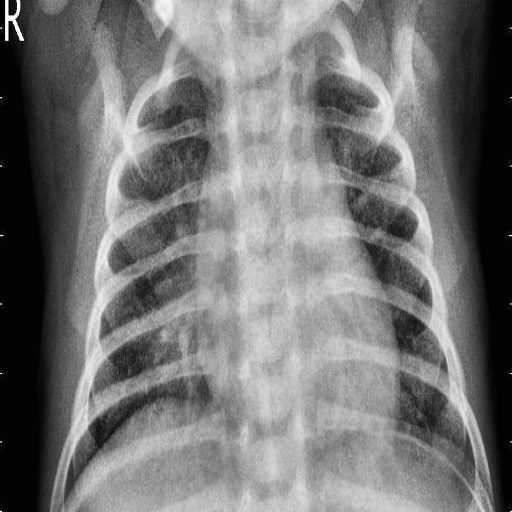
Finding: PNEUMONIA